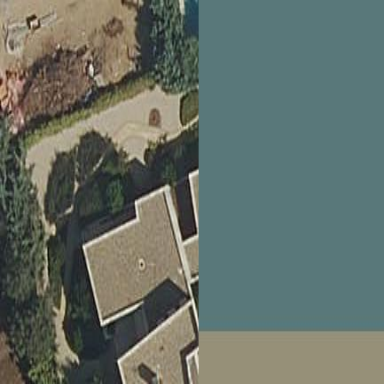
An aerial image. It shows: Part of building.